Aerial crown-view tile of a tropical tree (Barro Colorado Island, Panama), acquired 20240611:
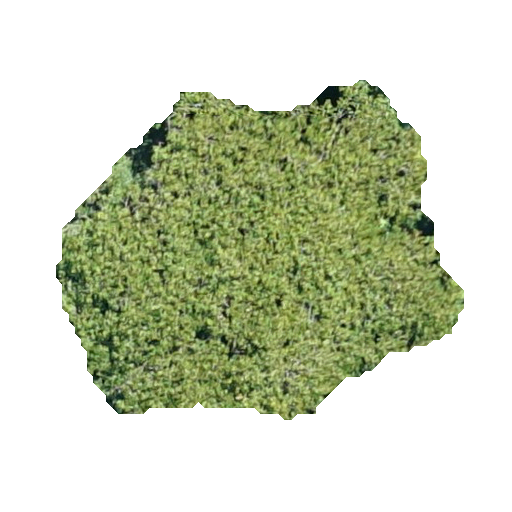
Species: Apeiba membranacea
GBIF accepted scientific name: Apeiba membranacea
Crown area: 155.765 m²